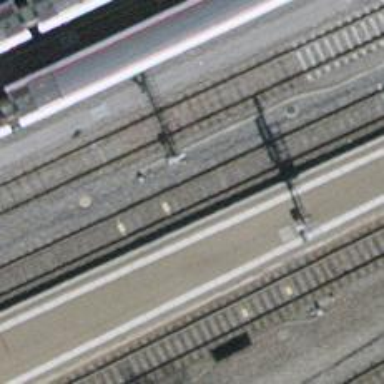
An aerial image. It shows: Railway signal.